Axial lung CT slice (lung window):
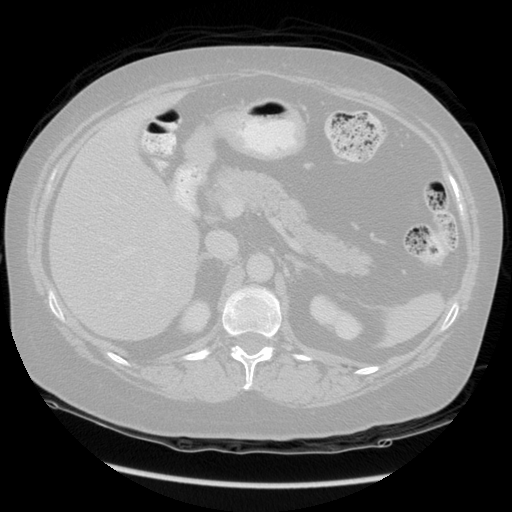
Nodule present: no